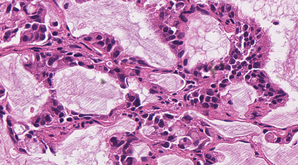
Tumor epithelial tissue: yes
Tumor-associated stroma tissue: no
Normal tissue: no